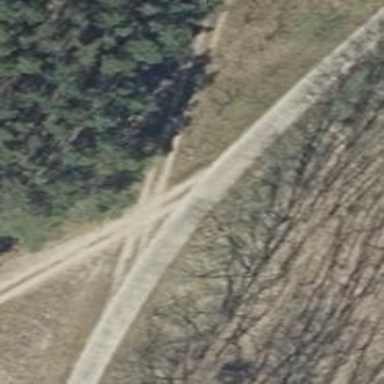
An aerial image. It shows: Unclassified road.